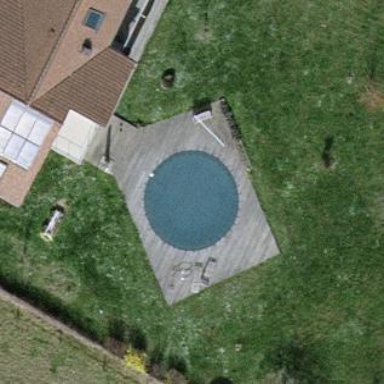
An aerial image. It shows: Swimming pool located in leisure land.